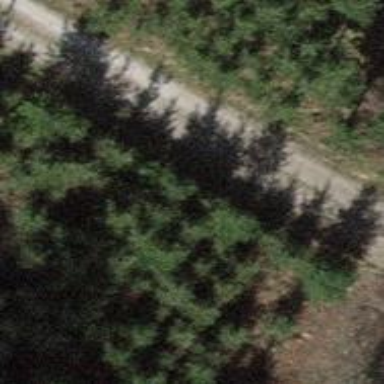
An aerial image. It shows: Gravel track with grade3 tracktype.